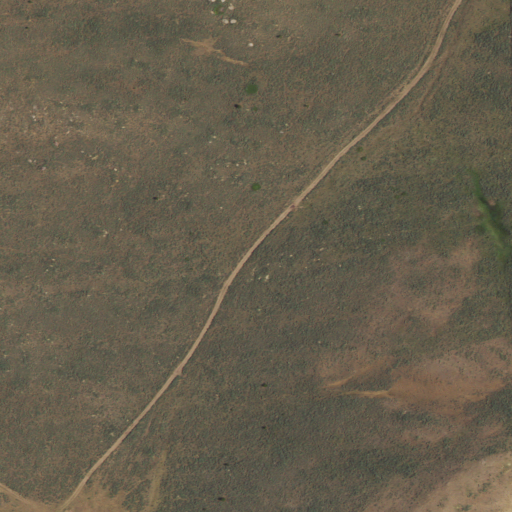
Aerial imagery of gap in Wyoming named Sioux Pass containing shrub and grassland